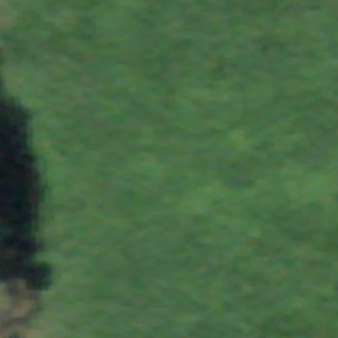
Label: other